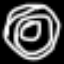
Label: donut